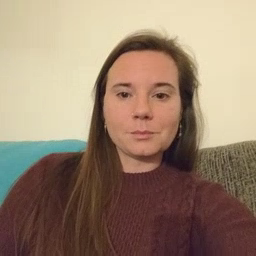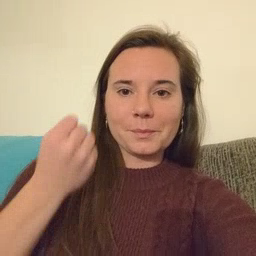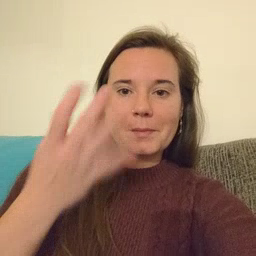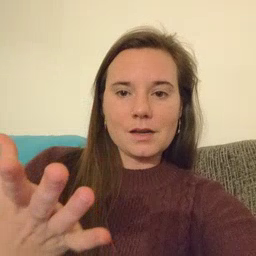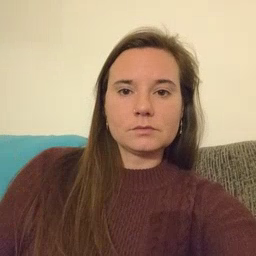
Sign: many